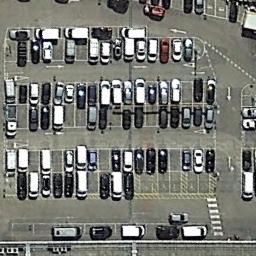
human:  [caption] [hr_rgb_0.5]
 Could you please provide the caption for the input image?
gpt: The parking lot has some parked cars of different sizes .

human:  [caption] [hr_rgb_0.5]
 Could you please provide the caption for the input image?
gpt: There are many different colored cars in the parking lot .

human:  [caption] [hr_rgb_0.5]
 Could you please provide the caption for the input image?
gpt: The parking lot is full of cars .

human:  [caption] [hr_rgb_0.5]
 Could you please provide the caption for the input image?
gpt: About a third of the parking spaces in the parking lot are occupied .

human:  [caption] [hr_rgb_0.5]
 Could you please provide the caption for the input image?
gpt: There are some cars on the parking lot .